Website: bh-photo
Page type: receipt
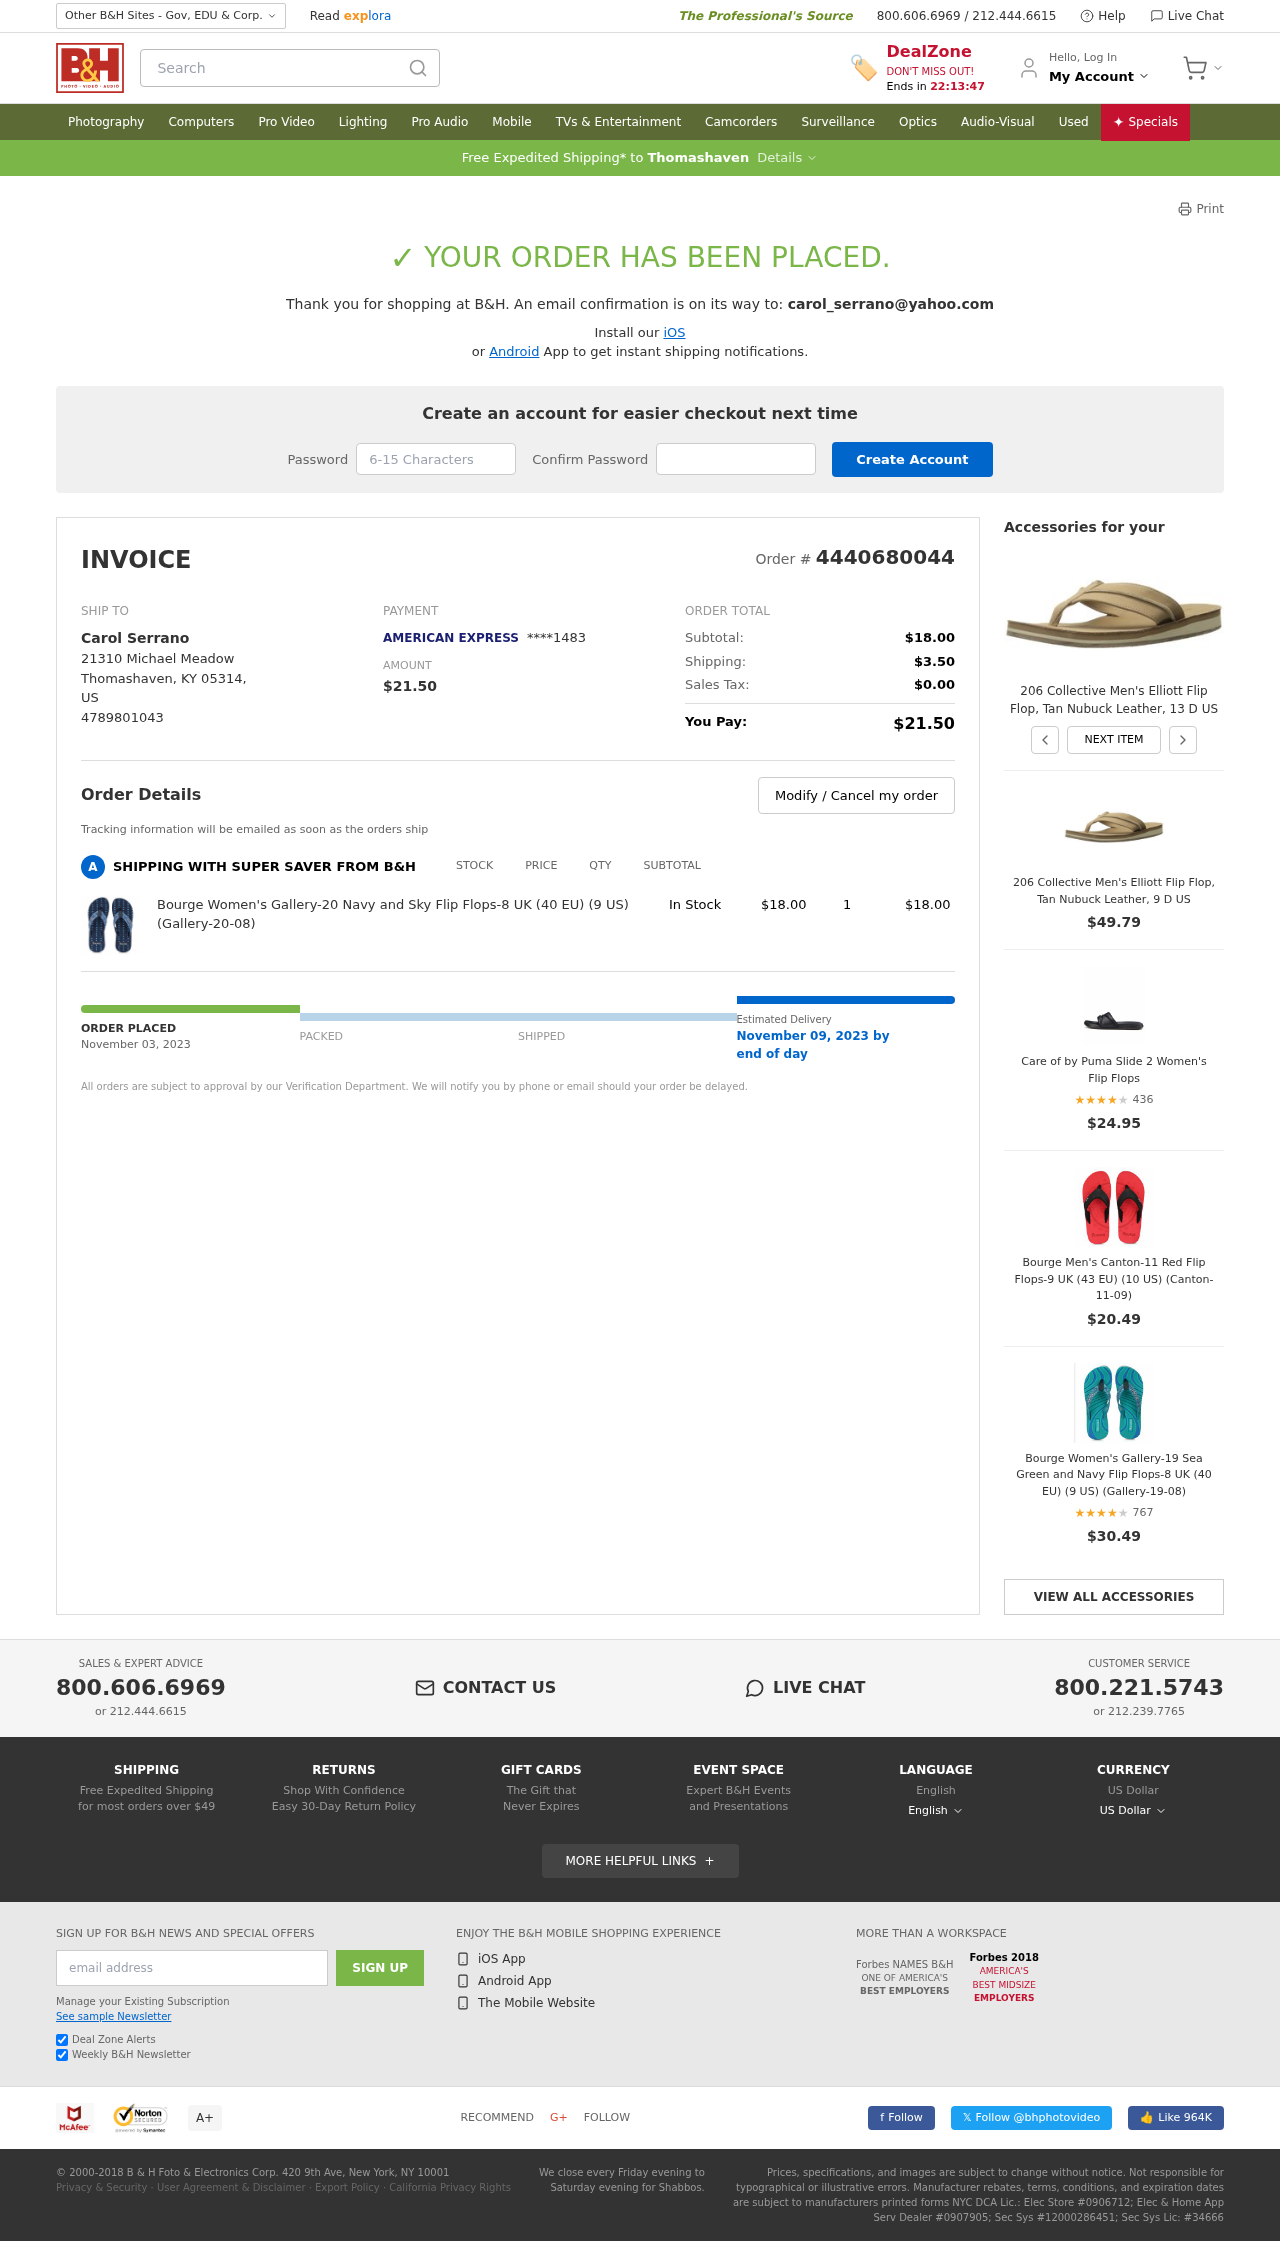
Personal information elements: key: PII_CARD_LAST4
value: ****1483
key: PII_CARD_TYPE
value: AMERICAN EXPRESS
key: PII_CITY
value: Thomashaven
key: PII_COUNTRY_CODE
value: US
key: PII_EMAIL
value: carol_serrano@yahoo.com
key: PII_FULLNAME
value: Carol Serrano
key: PII_PHONE
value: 4789801043
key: PII_POSTCODE
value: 05314
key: PII_STATE_ABBR
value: KY
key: PII_STREET
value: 21310 Michael Meadow
Product elements: key: PRODUCT1_NAME
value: Bourge Women's Gallery-20 Navy and Sky Flip Flops-8 UK (40 EU) (9 US) (Gallery-20-08)
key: PRODUCT1_PRICE
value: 18
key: PRODUCT1_QUANTITY
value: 1
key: PRODUCT2_NAME
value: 206 Collective Men's Elliott Flip Flop, Tan Nubuck Leather, 13 D US
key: PRODUCT3_NAME
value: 206 Collective Men's Elliott Flip Flop, Tan Nubuck Leather, 9 D US
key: PRODUCT3_PRICE
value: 49.79
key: PRODUCT4_NAME
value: Care of by Puma Slide 2 Women's Flip Flops
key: PRODUCT4_NUM_RATINGS
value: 436
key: PRODUCT4_PRICE
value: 24.95
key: PRODUCT4_RATING
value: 4.2
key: PRODUCT5_NAME
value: Bourge Men's Canton-11 Red Flip Flops-9 UK (43 EU) (10 US) (Canton-11-09)
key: PRODUCT5_PRICE
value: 20.49
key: PRODUCT6_NAME
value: Bourge Women's Gallery-19 Sea Green and Navy Flip Flops-8 UK (40 EU) (9 US) (Gallery-19-08)
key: PRODUCT6_NUM_RATINGS
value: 767
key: PRODUCT6_PRICE
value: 30.49
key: PRODUCT6_RATING
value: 4
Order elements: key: ORDER_ID
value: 4440680044
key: ORDER_TOTAL
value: $21.50
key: ORDER_SUBTOTAL
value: $18.00
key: ORDER_SHIPPING_COST
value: $3.50
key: ORDER_TAX
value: $0.00
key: ORDER_DATE
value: November 03, 2023
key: ORDER_DELIVERY_DATE
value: November 09, 2023 by
Search elements: key: HEADER_SEARCH
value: Search